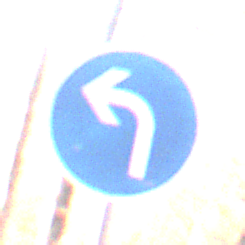
Verkehrszeichen: VorgeschriebeneFahrtrichtungLinks
Umgebung: Outdoor, Nature
Tageszeit: SunriseSunset
Wetter: Clear
Licht: Natural
Jahreszeit: Autumn
Kontrast: HighContrast